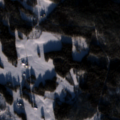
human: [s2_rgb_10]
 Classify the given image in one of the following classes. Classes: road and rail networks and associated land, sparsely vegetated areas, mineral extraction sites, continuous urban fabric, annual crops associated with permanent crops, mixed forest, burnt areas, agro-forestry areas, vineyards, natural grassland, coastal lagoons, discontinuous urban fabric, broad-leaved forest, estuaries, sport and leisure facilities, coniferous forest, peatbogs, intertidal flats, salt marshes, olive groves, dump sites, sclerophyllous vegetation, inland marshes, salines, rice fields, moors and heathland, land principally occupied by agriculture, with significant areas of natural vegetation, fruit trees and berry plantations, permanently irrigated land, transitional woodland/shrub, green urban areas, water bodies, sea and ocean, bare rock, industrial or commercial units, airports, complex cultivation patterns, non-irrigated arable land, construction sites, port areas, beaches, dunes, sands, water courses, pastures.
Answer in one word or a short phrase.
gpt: land principally occupied by agriculture, with significant areas of natural vegetation, coniferous forest, mixed forest